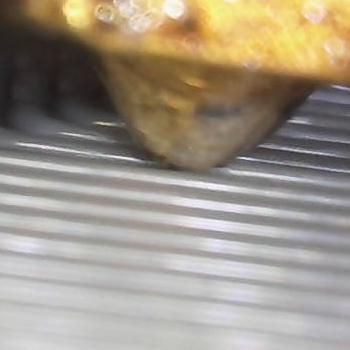
Flow rate: 69%